Here is the raw acceleration-versus-time signal recorded on a bearing housing. Classify the bearing condition as one of: normal, inner_race, outer_race, ball.
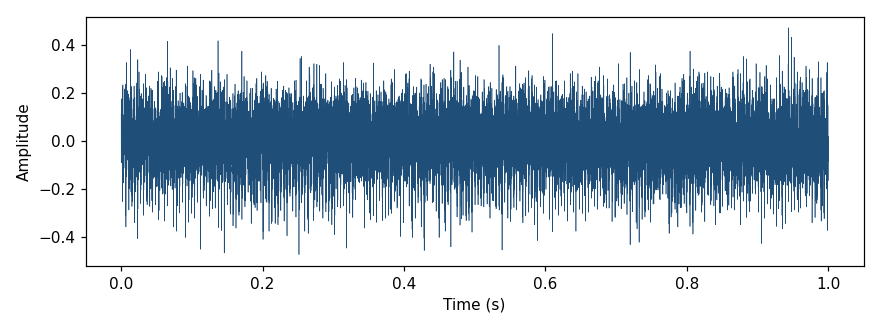
Answer: outer_race